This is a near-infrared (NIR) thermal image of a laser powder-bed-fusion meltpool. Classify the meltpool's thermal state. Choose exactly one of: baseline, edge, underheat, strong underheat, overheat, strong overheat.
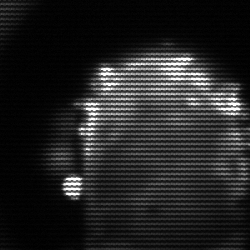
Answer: baseline